Field crop: tomato
Growth stage: 1
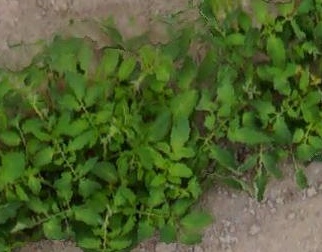
Species: tomato